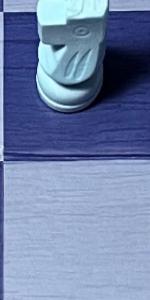
Label: Empty